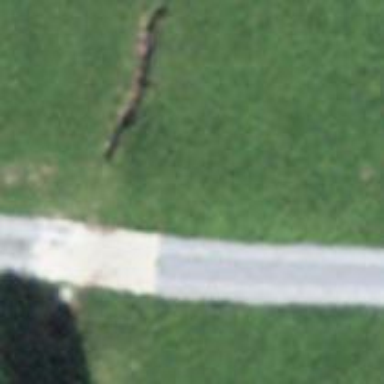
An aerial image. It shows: Culvert tunnel.